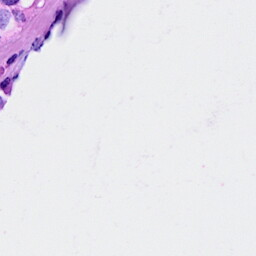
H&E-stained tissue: Breast